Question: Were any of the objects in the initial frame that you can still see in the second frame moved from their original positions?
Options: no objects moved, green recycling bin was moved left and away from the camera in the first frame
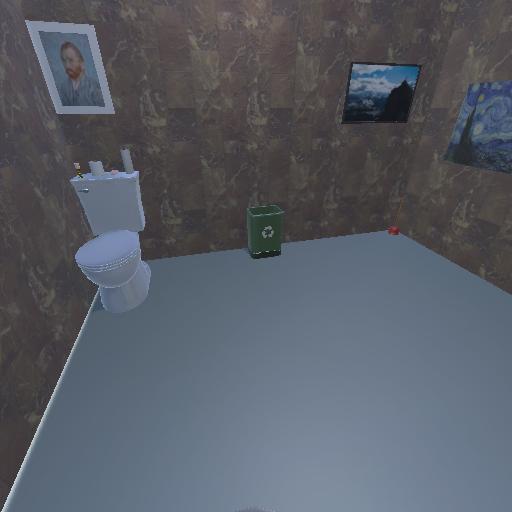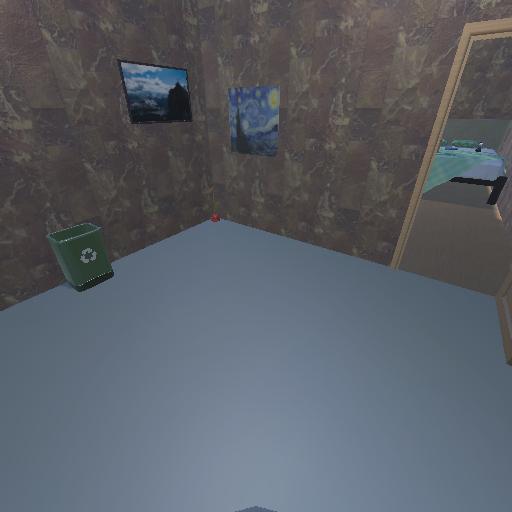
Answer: no objects moved